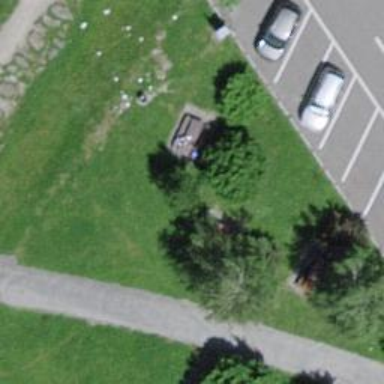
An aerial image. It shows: Brown picnic table in leisure land area.